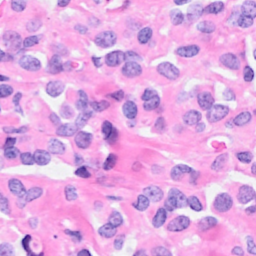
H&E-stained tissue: Breast